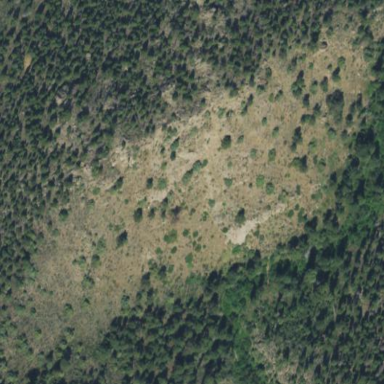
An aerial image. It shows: Patch of scrub vegetation.